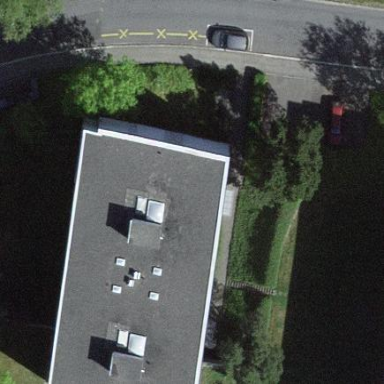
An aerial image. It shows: Residential building with flat roof.